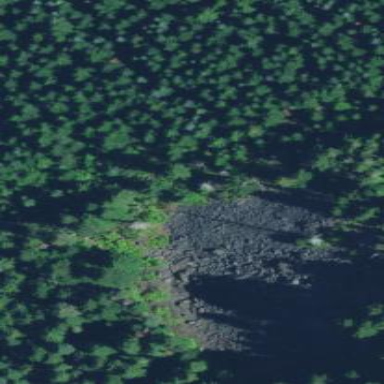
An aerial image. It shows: Natural scree.